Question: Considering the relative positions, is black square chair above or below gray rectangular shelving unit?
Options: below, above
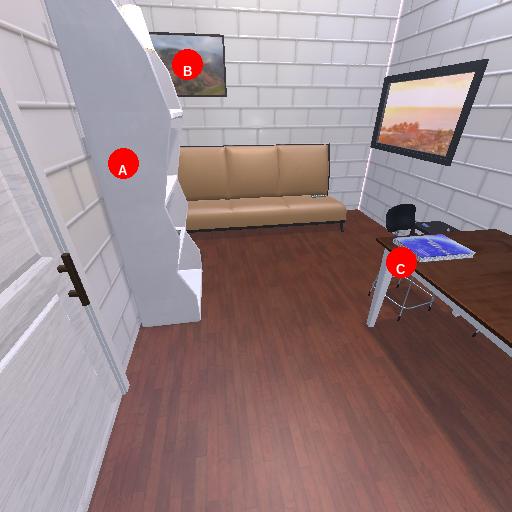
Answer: below